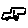
Label: car